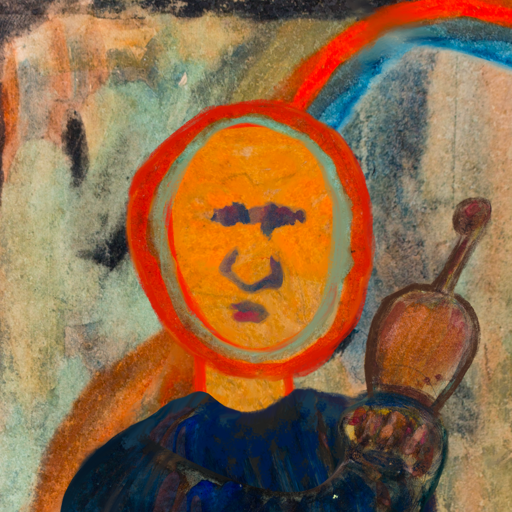
Background: Childish, Head And Neck Front: Sisters, Face Front: In_The_Sun, Bust: Pipe, Hair Front: Sisters, Head Accessory: Blank, Second Necklace: Blank, Necklace: Blank, Baby: Blank